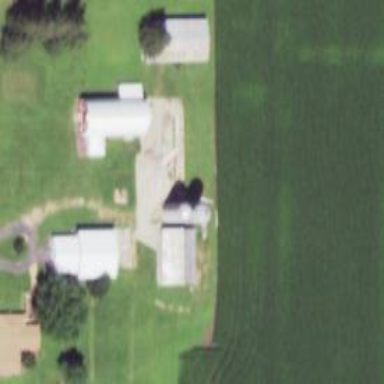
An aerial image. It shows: Silo.